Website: crate-barrel
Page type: stored-credit-cards
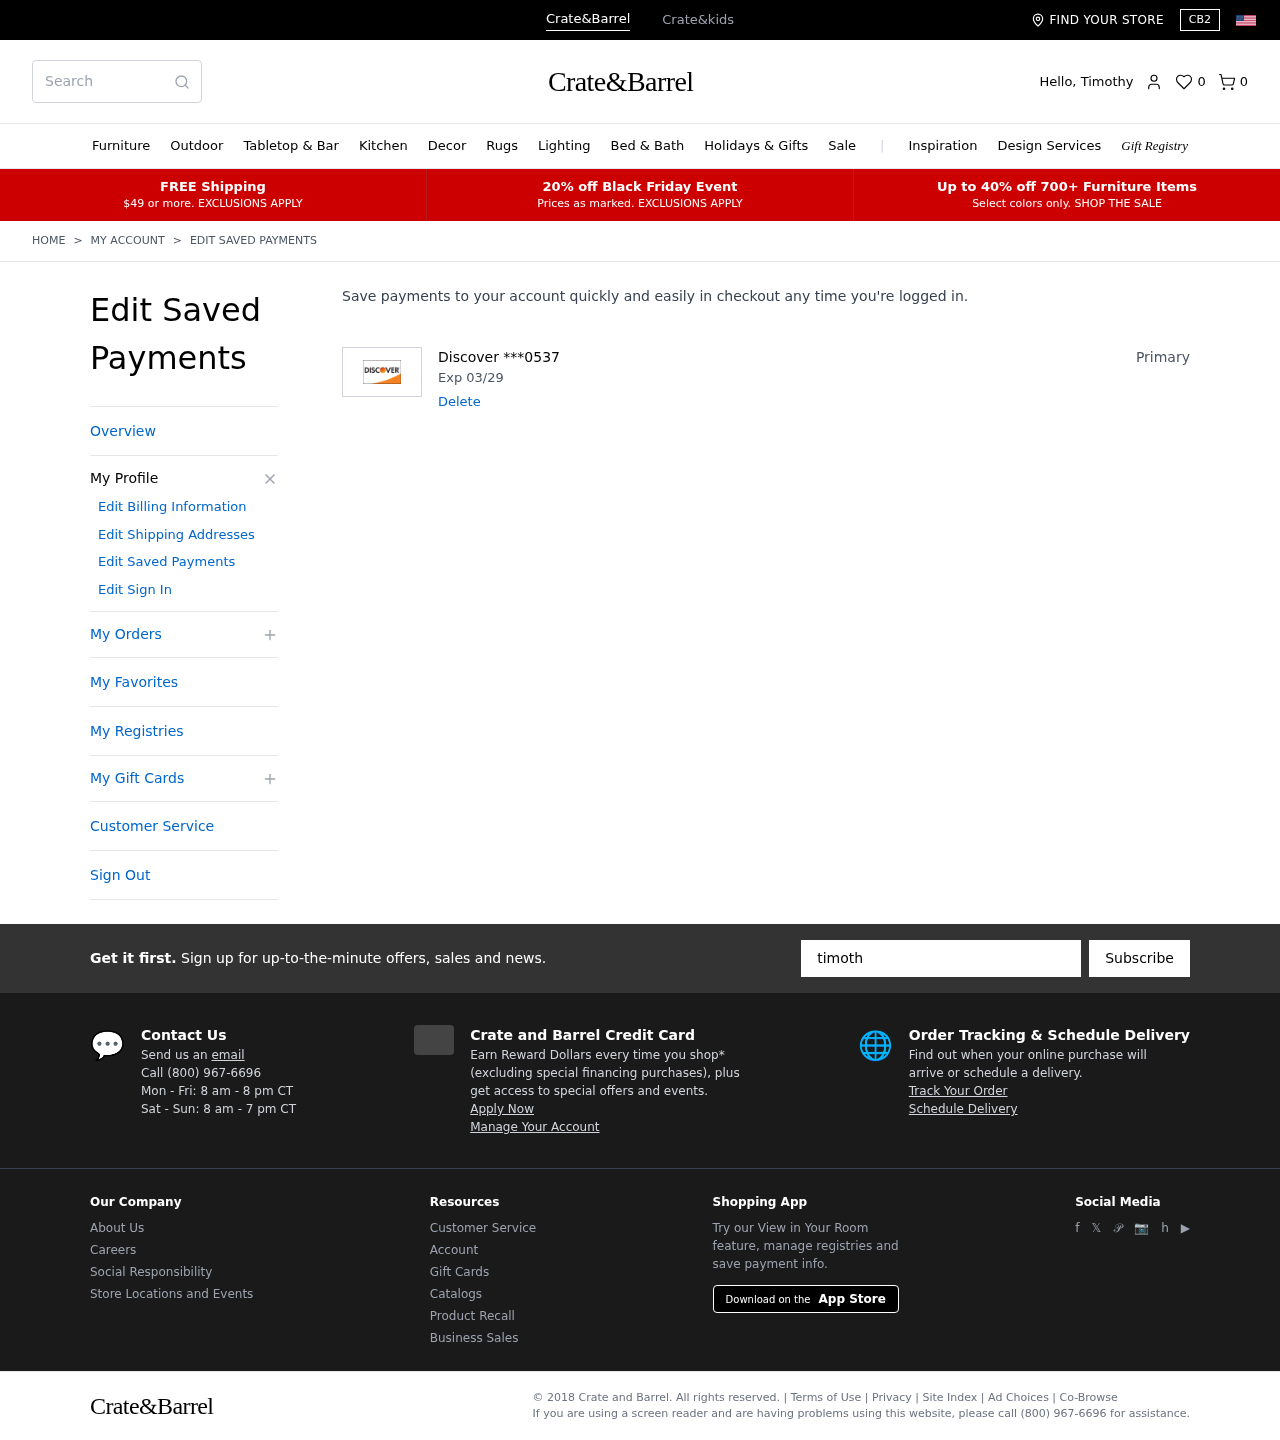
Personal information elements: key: PII_CARD_EXPIRY
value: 03/29
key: PII_CARD_LAST4
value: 0537
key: PII_CARD_TYPE
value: Discover
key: PII_FIRSTNAME
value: Timothy
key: PII_EMAIL
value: timothywhite@hotmail.com
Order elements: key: ORDER_NUM_ITEMS
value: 0
Search elements: key: HEADER_SEARCH
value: Search
Other elements: key: FAVORITES_COUNT
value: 0